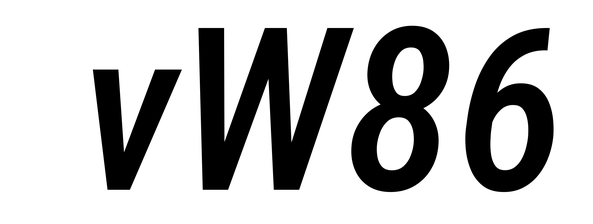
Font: Roboto-Italic_Condensed_Medium_Italic